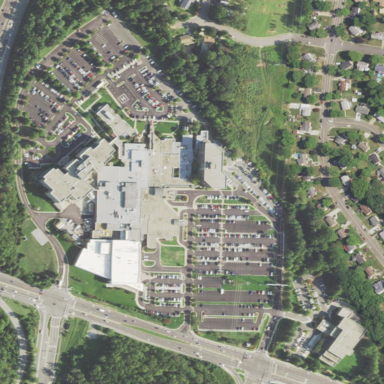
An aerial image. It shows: Healthcare facility identified as hospital.